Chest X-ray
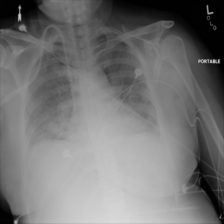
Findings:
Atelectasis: negative
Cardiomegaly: negative
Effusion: negative
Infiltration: negative
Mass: negative
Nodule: positive
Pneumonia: negative
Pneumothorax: negative
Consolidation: negative
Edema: negative
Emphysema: negative
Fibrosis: negative
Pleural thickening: negative
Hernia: negative